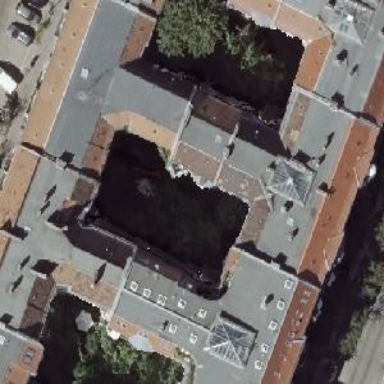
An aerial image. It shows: Residential building with double saltbox roof shape.